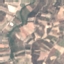
Land use / land cover: PermanentCrop